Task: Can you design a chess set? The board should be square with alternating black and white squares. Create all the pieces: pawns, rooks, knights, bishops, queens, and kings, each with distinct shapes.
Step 4585:
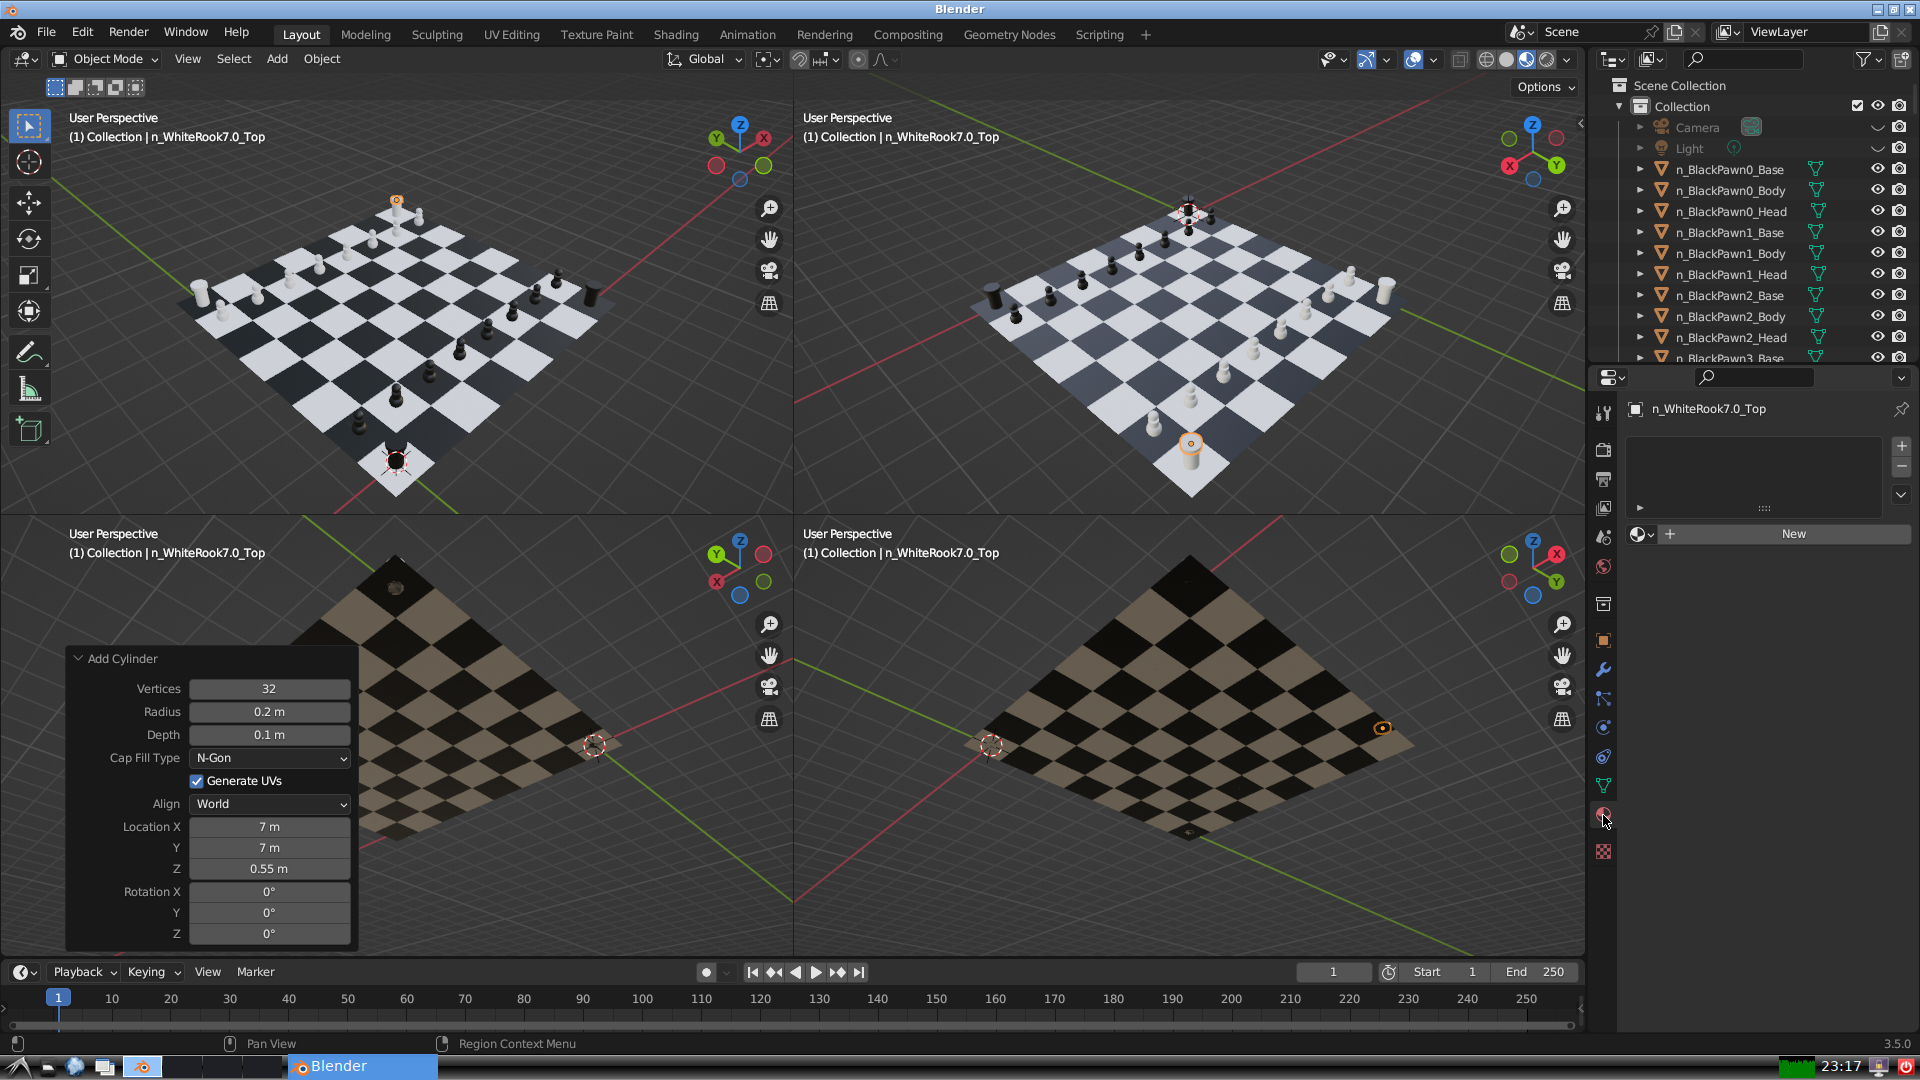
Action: {"mouse_move": [1636, 534]}